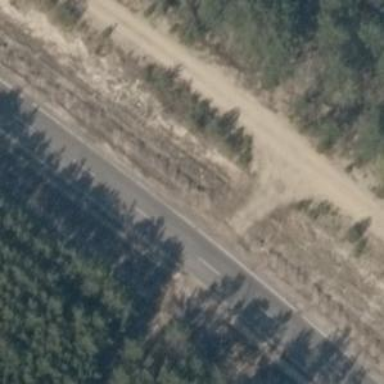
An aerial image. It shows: Secondary road with asphalt surface.